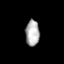
Tissue: prostate
Cell type: T cells
Senescence score: 0.6945
Nuclear area (px): 354
Mean DAPI intensity: 175.102